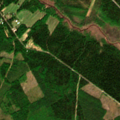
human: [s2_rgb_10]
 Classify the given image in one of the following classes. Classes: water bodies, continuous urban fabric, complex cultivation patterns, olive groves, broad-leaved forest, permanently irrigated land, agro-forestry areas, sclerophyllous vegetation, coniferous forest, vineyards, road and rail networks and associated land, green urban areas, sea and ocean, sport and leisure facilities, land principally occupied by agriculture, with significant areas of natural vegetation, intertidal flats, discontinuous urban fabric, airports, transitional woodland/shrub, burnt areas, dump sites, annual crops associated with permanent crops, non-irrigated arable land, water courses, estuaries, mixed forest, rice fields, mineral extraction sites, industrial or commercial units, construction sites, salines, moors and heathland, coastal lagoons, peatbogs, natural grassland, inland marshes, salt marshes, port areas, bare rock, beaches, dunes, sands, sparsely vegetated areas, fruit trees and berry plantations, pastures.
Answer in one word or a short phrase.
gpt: coniferous forest, mixed forest, transitional woodland/shrub